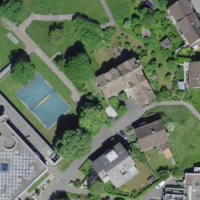
EUNIS habitat code: 54
Species observed at this site:
Stachys sylvatica
Fraxinus excelsior